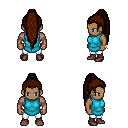
a pixel art fantasy rpg character, male body template, human, dark skin, teal tunic, white pants, brown extra-long topknot hairstyle, bracelets, maroon shoes, four views (front, back, left, right), 2x2 character sprite sheet, small pixel art, hard edges, no anti-aliasing